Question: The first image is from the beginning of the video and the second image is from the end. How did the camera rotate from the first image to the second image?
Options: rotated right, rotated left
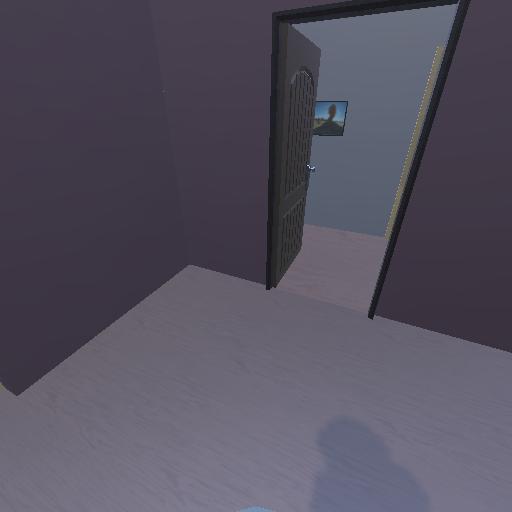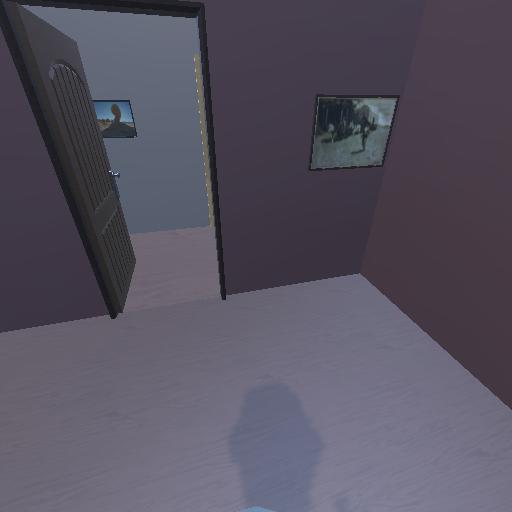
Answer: rotated right